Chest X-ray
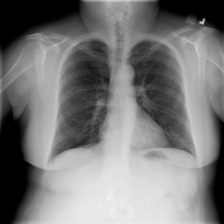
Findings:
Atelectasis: negative
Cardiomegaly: negative
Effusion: negative
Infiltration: negative
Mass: negative
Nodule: negative
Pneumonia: negative
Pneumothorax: negative
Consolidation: negative
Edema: negative
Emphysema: negative
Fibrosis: negative
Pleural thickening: negative
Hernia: negative